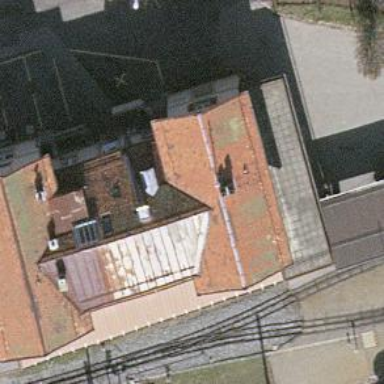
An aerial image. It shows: Railway station.